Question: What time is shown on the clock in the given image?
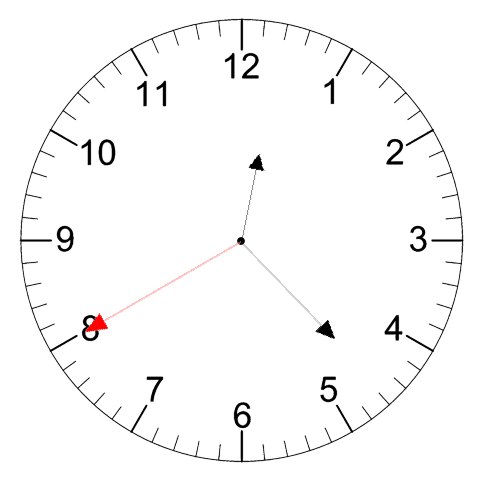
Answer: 12:22:40